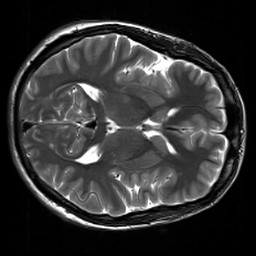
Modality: T2w
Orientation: axial
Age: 26
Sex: male
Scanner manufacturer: siemens
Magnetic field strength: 3 T
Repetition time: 7 s
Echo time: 0.09 s